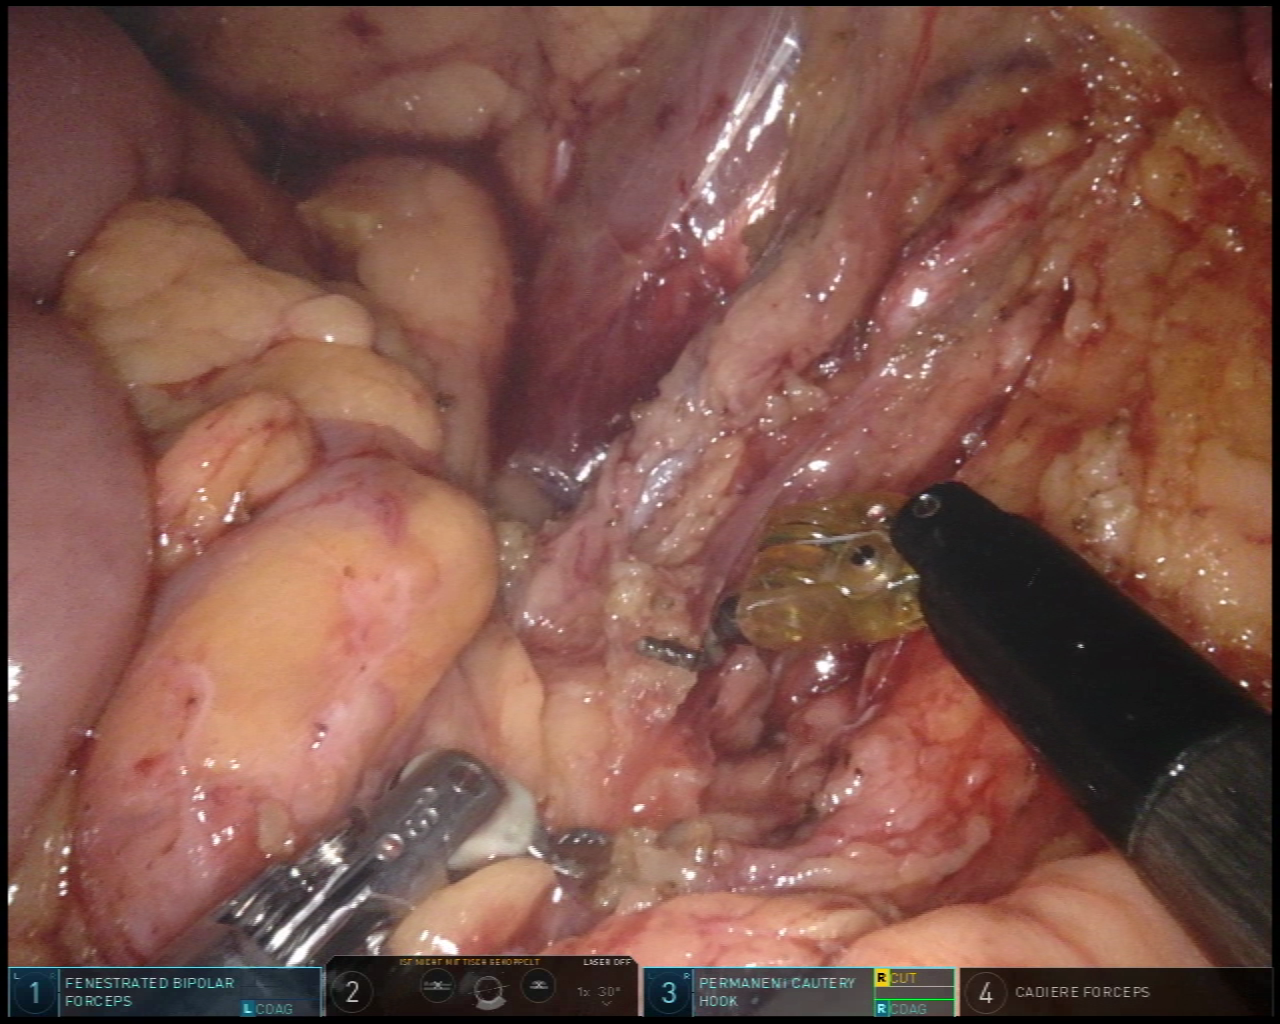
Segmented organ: ureter
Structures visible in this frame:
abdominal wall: no
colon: yes
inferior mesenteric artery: no
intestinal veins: no
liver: no
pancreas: no
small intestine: no
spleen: no
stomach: no
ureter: yes
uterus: no
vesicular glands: no